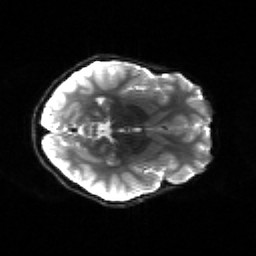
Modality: sbref
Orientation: axial
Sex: female
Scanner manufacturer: siemens
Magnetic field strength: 3 T
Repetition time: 5 s
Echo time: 0.071 s